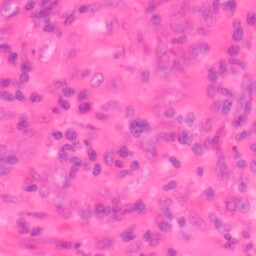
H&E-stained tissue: Colon